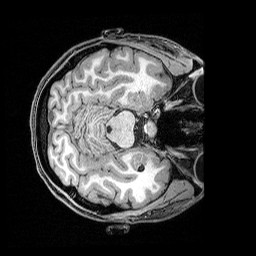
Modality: T1w
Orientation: axial
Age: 28
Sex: female
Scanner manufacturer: siemens
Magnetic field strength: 3 T
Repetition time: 2.5 s
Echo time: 0.00369 s